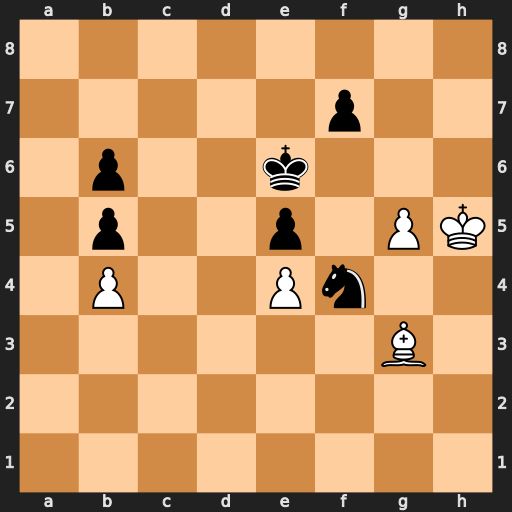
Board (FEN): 8/5p2/1p2k3/1p2p1PK/1P2Pn2/6B1/8/8
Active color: w
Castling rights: -
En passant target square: -
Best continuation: Bxf4 exf4 Kg4 Ke5 Kf3